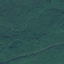
Label: Forest